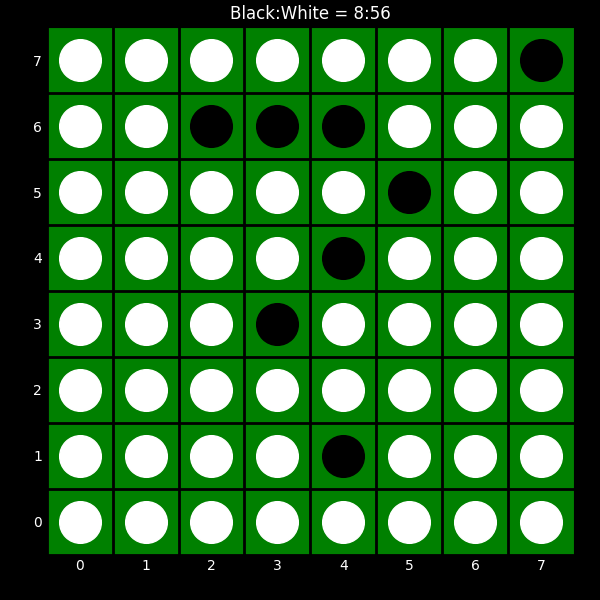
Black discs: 8
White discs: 56